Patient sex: M
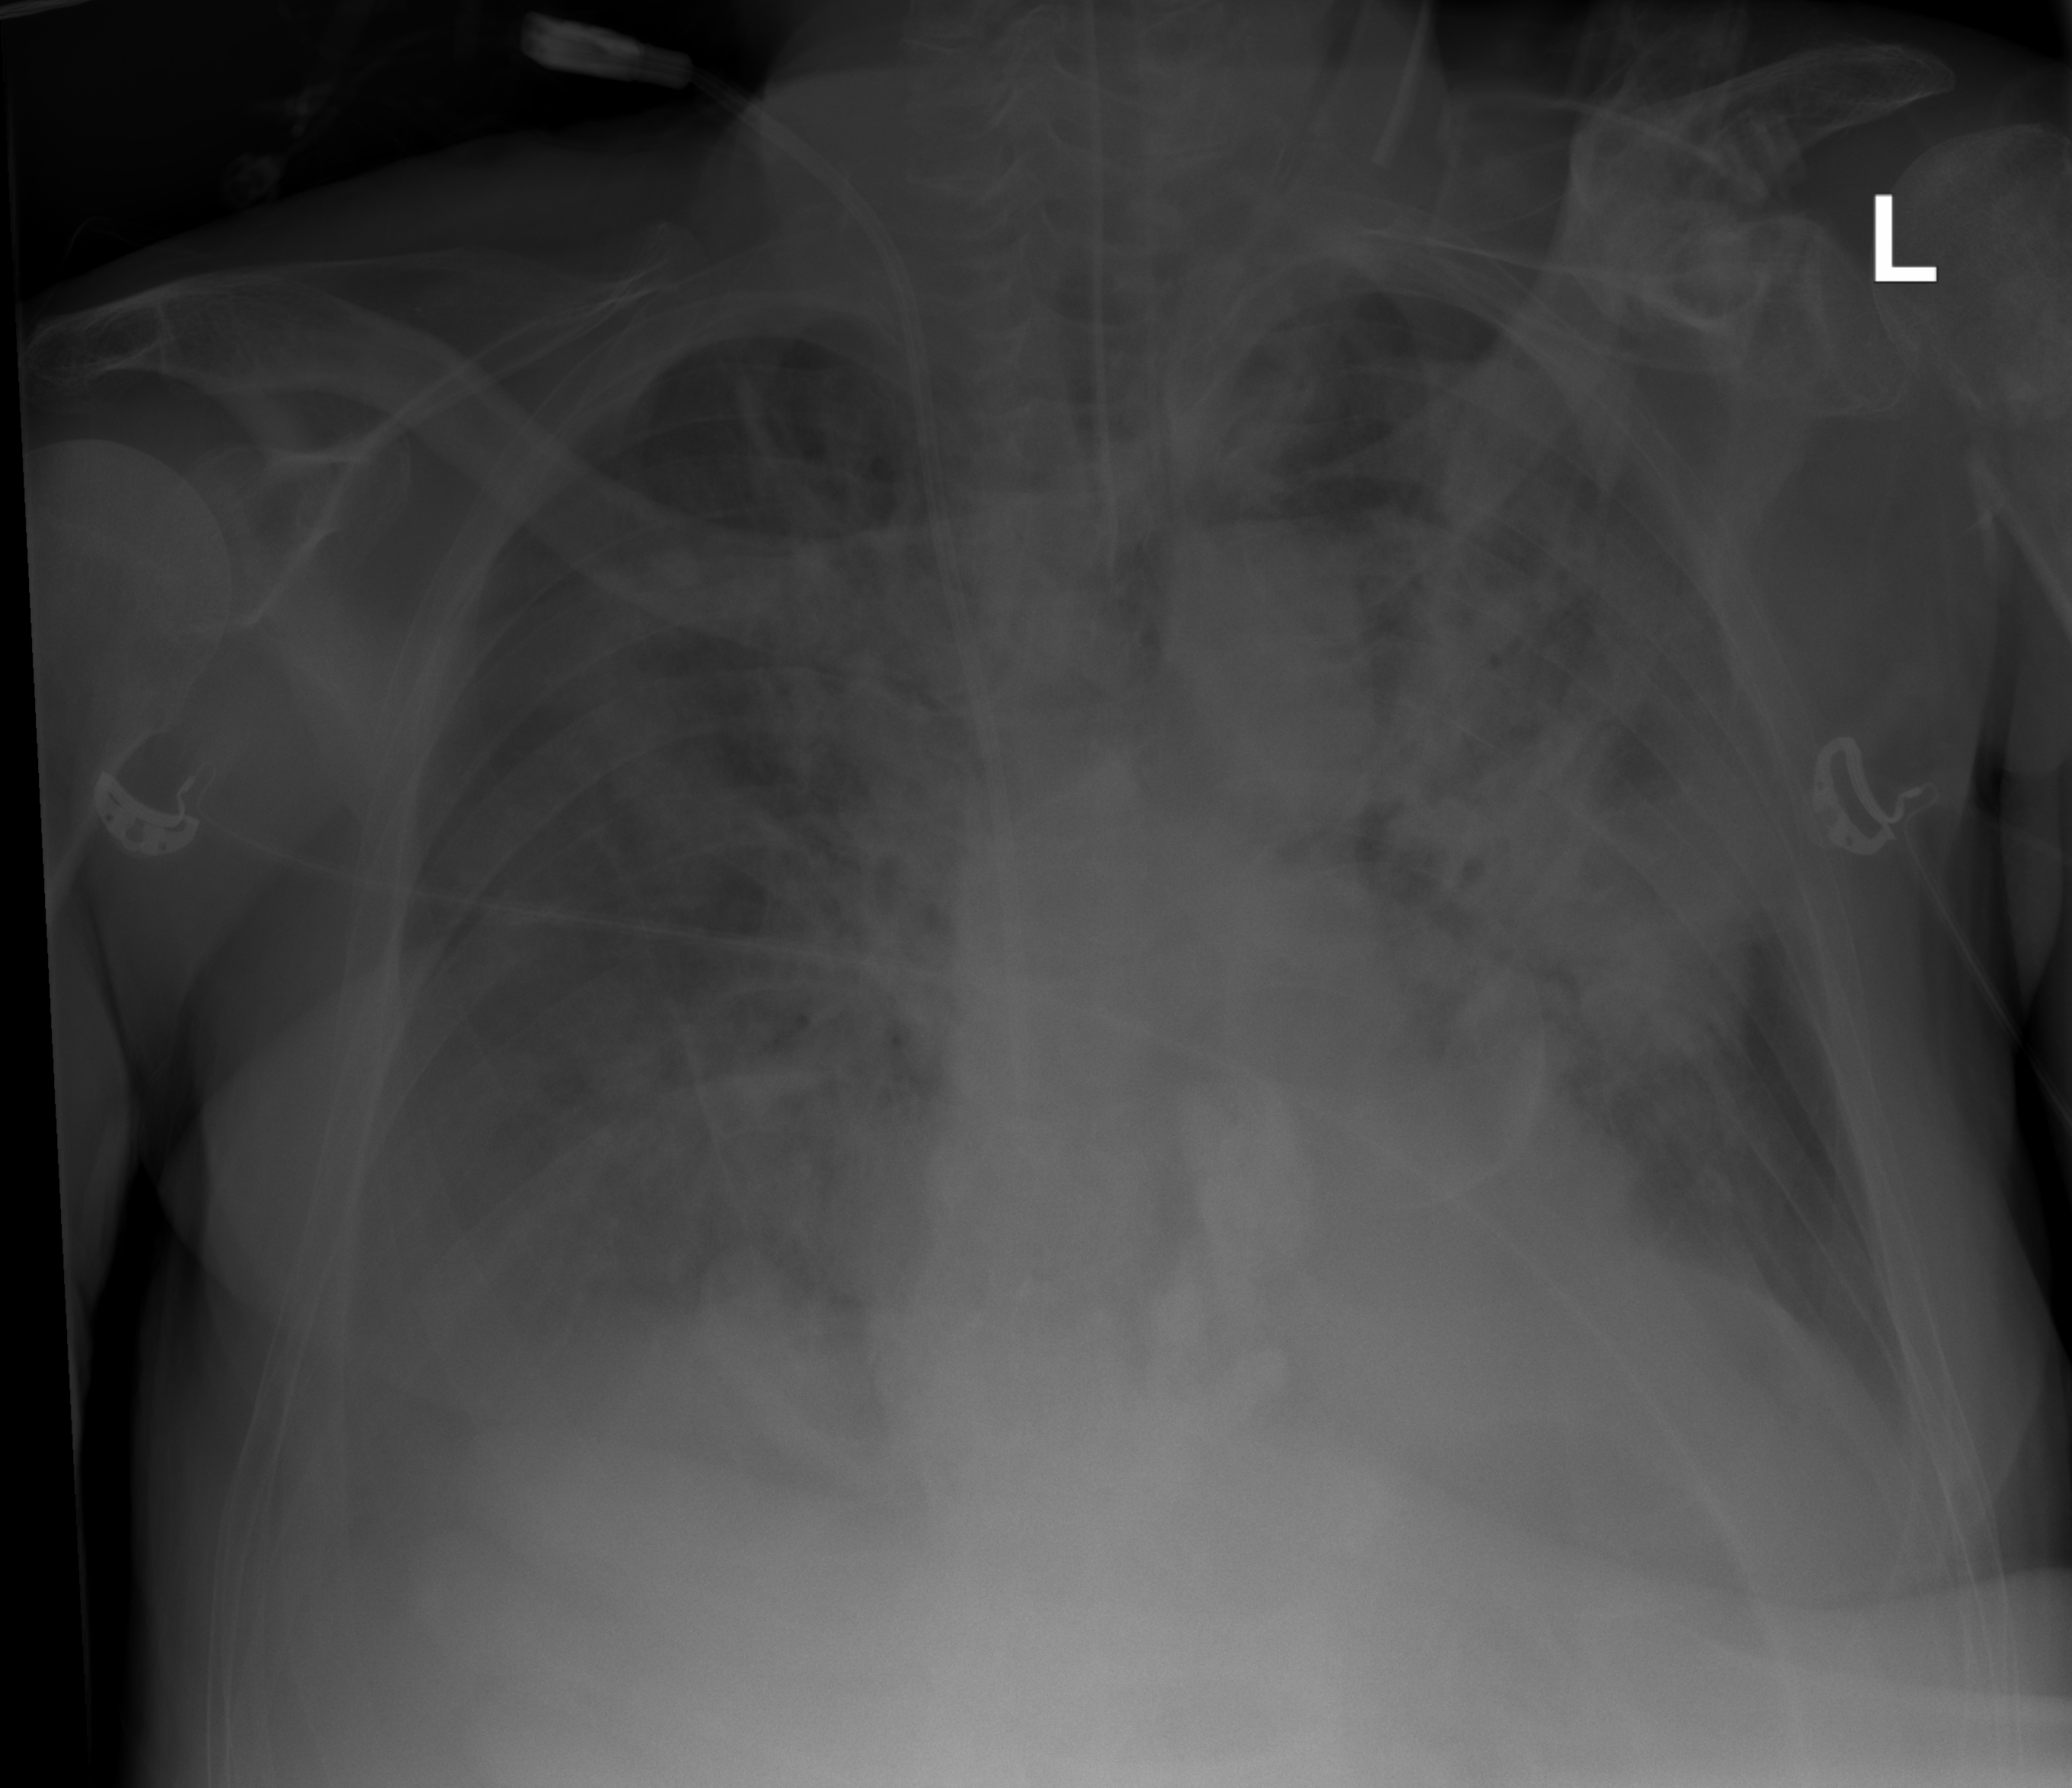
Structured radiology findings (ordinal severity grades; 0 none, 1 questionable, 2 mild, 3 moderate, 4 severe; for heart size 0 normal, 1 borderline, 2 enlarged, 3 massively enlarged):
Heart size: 0
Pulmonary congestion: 2
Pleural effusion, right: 3
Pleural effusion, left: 2
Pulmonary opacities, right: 3
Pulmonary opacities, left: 3
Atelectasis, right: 2
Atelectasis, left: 3